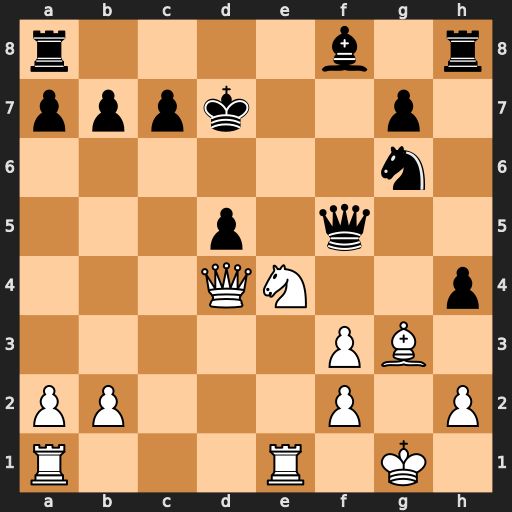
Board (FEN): r4b1r/pppk2p1/6n1/3p1q2/3QN2p/5PB1/PP3P1P/R3R1K1
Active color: w
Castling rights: -
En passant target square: -
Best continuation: Qd3 Kd8 Nf6 Qxf6 Qxd5+ Bd6 Bxd6